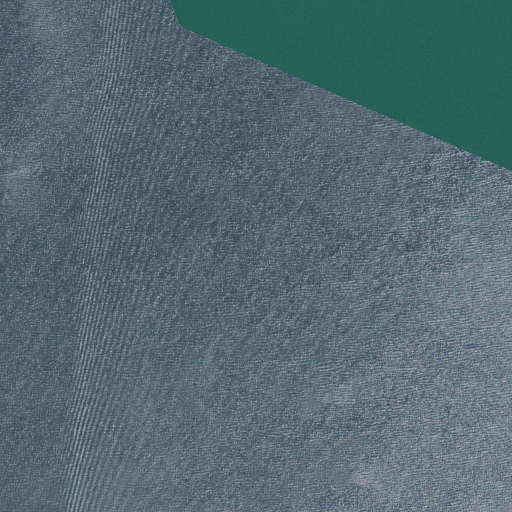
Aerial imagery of island in Georgia named Ferguson Island (historical) containing only open water